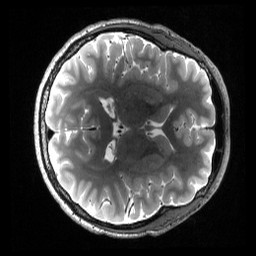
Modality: T2w
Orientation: axial
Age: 39
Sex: male
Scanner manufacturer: siemens
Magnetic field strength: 3 T
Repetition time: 3.2 s
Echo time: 0.563 s